Question: I am very new to make files and am trying to draw a dependency chart for my program and could use some help figuring out the particulars of these dependencies. I am referencing <URL>.
My program structure is as follows:

where the arrows mean the header file at the arrow head is included in that of the arrow tail. There are no derived classes, if that matters.
Thanks for helping out!
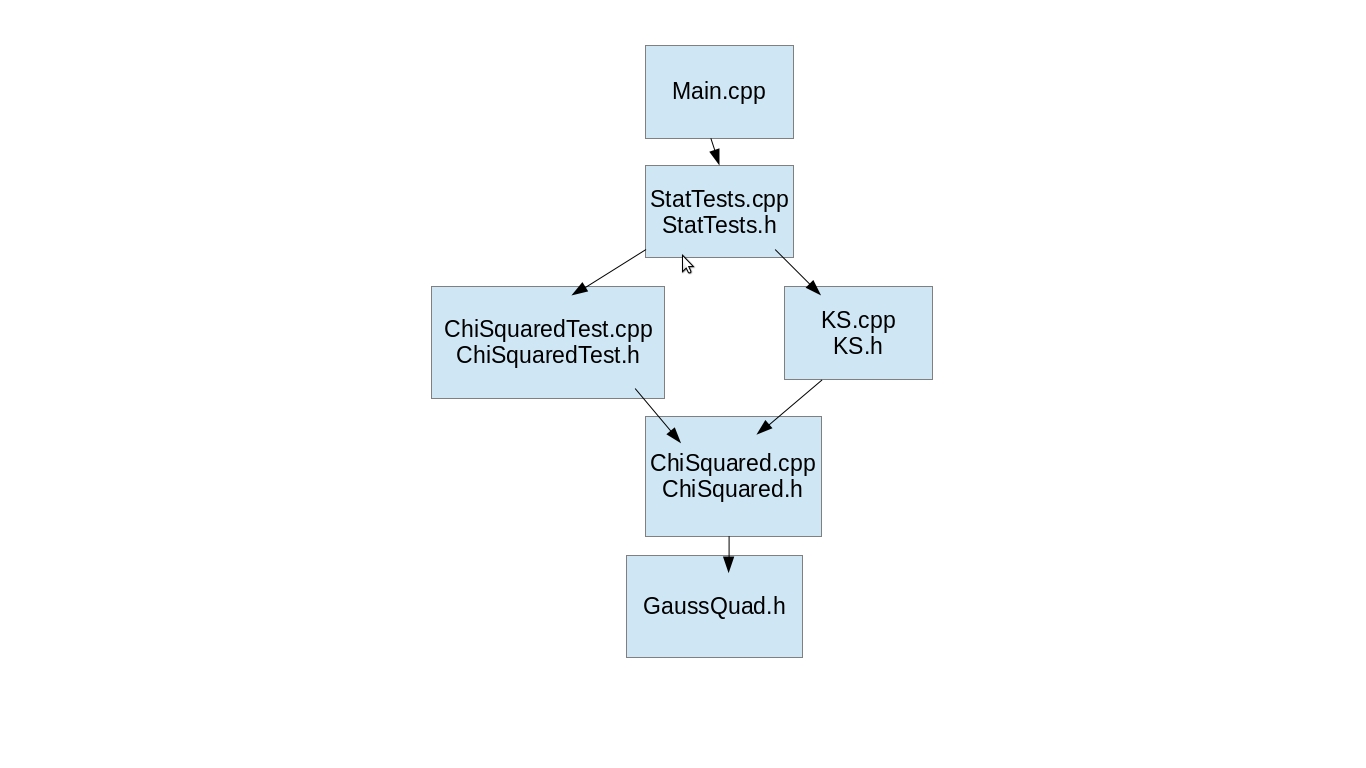
Answer: By inspection, your makefile should look something like this:
'''
main: main.o ChiSquared.o StatTests.o ChiSquaredTest.o KS.o ChiSquared.o
$(CXX) $(CXXFLAGS) -o main $^
ChiSquared.o: ChiSquared.cpp ChiSquared.h GaussQuad.h
ChiSquaredTest.o: ChiSquaredTest.cpp ChiSquaredTest.h ChiSquared.h GaussQuad.h
KS.o: KS.cpp KS.h ChiSquared.h GaussQuad.h
StatTests.o: StatTests.cpp StatTests.h ChiSquaredTest.h KS.h ChiSquared.h GaussQuad.h
Main.o: Main.cpp StatTests.h ChiSquaredTest.h KS.h ChiSquared.h GaussQuad.h
'''
(Note the use of the automatic variable '$^' instead of an explicit list of the object files.)
Be aware of two things:
1) I'll bet you don't actually need to '#include' all those header files in each other; too much use of '#include' at high levels causes unnecessary dependency, which leads to unnecessary rebuilding.
2) There's no need to maintain these prerequisite lists in the makefile by hand; Make can do it for you. But that's an advanced technique, so let's get your simple makefile working first.